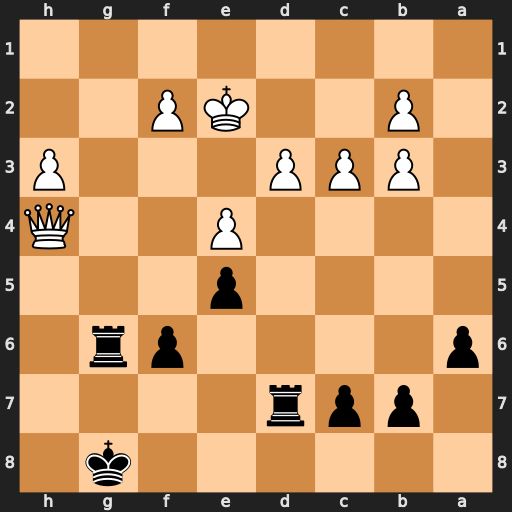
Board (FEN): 6k1/1ppr4/p4pr1/4p3/4P2Q/1PPP3P/1P2KP2/8
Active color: b
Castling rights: -
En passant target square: -
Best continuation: Rh7 Qxh7+ Kxh7